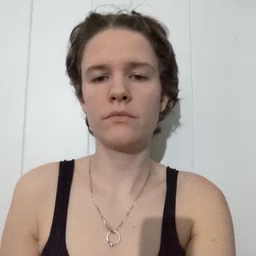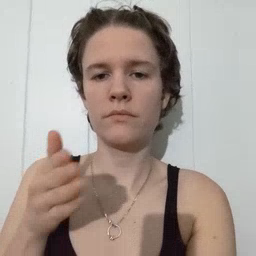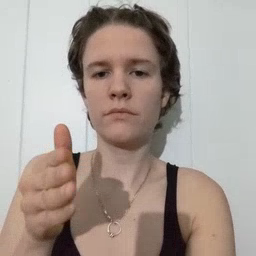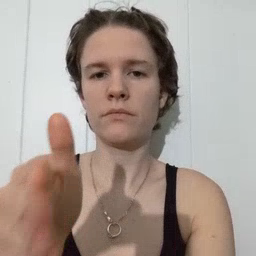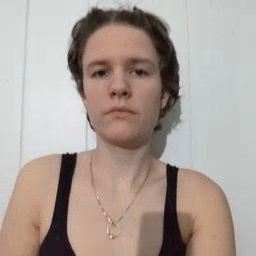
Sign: fish